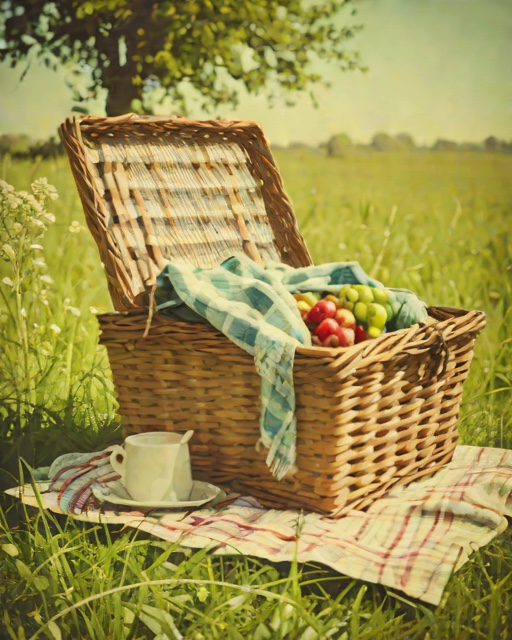
Category: Spring